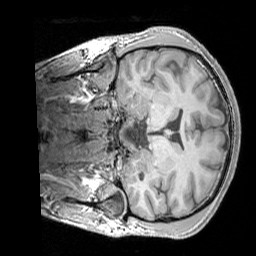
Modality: T1w
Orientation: coronal